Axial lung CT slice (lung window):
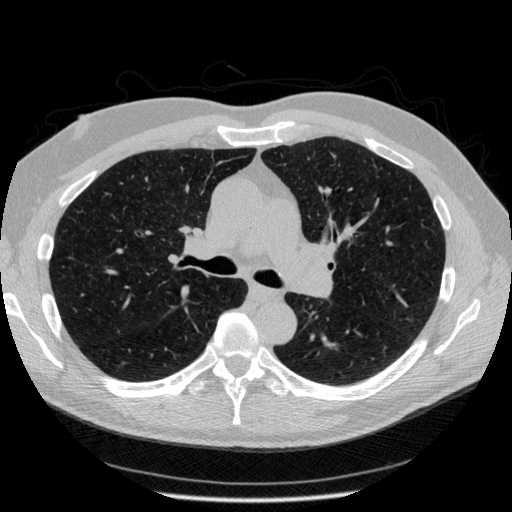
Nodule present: no